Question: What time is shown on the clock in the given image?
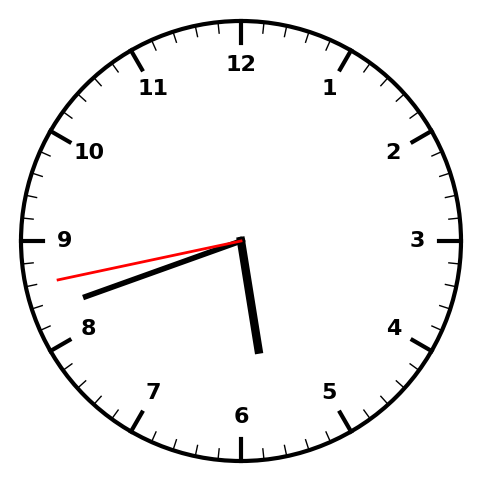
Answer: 05:41:43